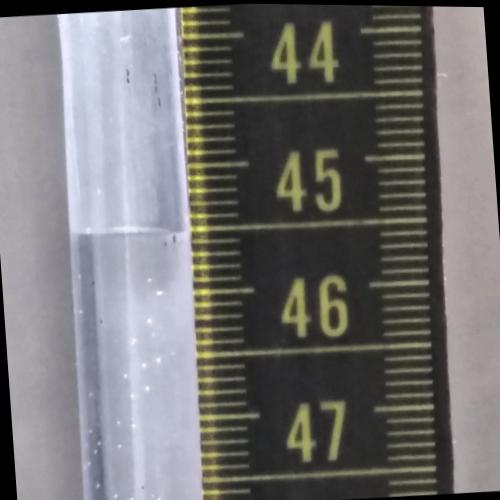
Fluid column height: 45.5 cm